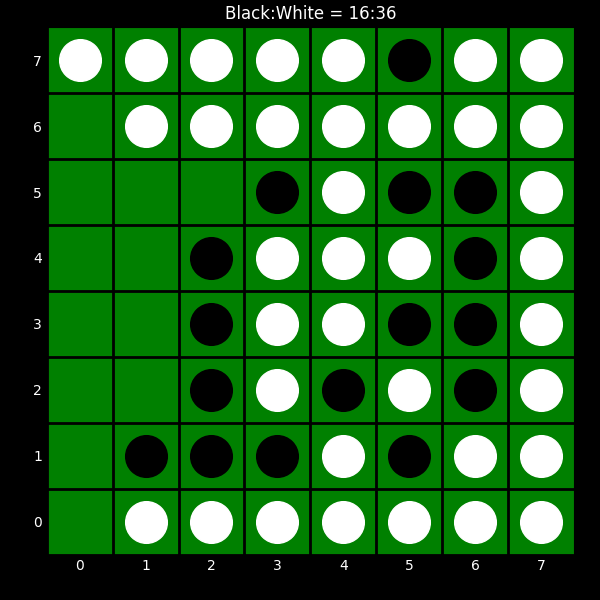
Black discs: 16
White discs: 36